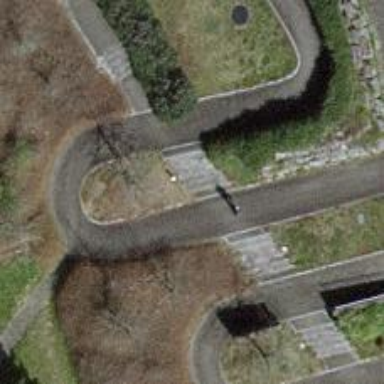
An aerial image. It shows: Road with steps.